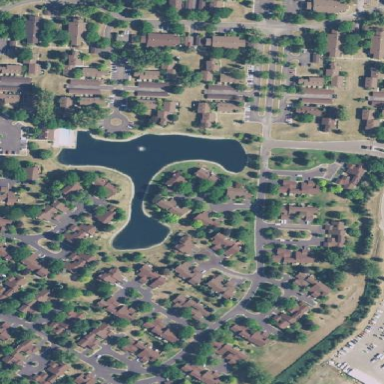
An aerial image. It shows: Residential area consisting of condominiums.